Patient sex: F
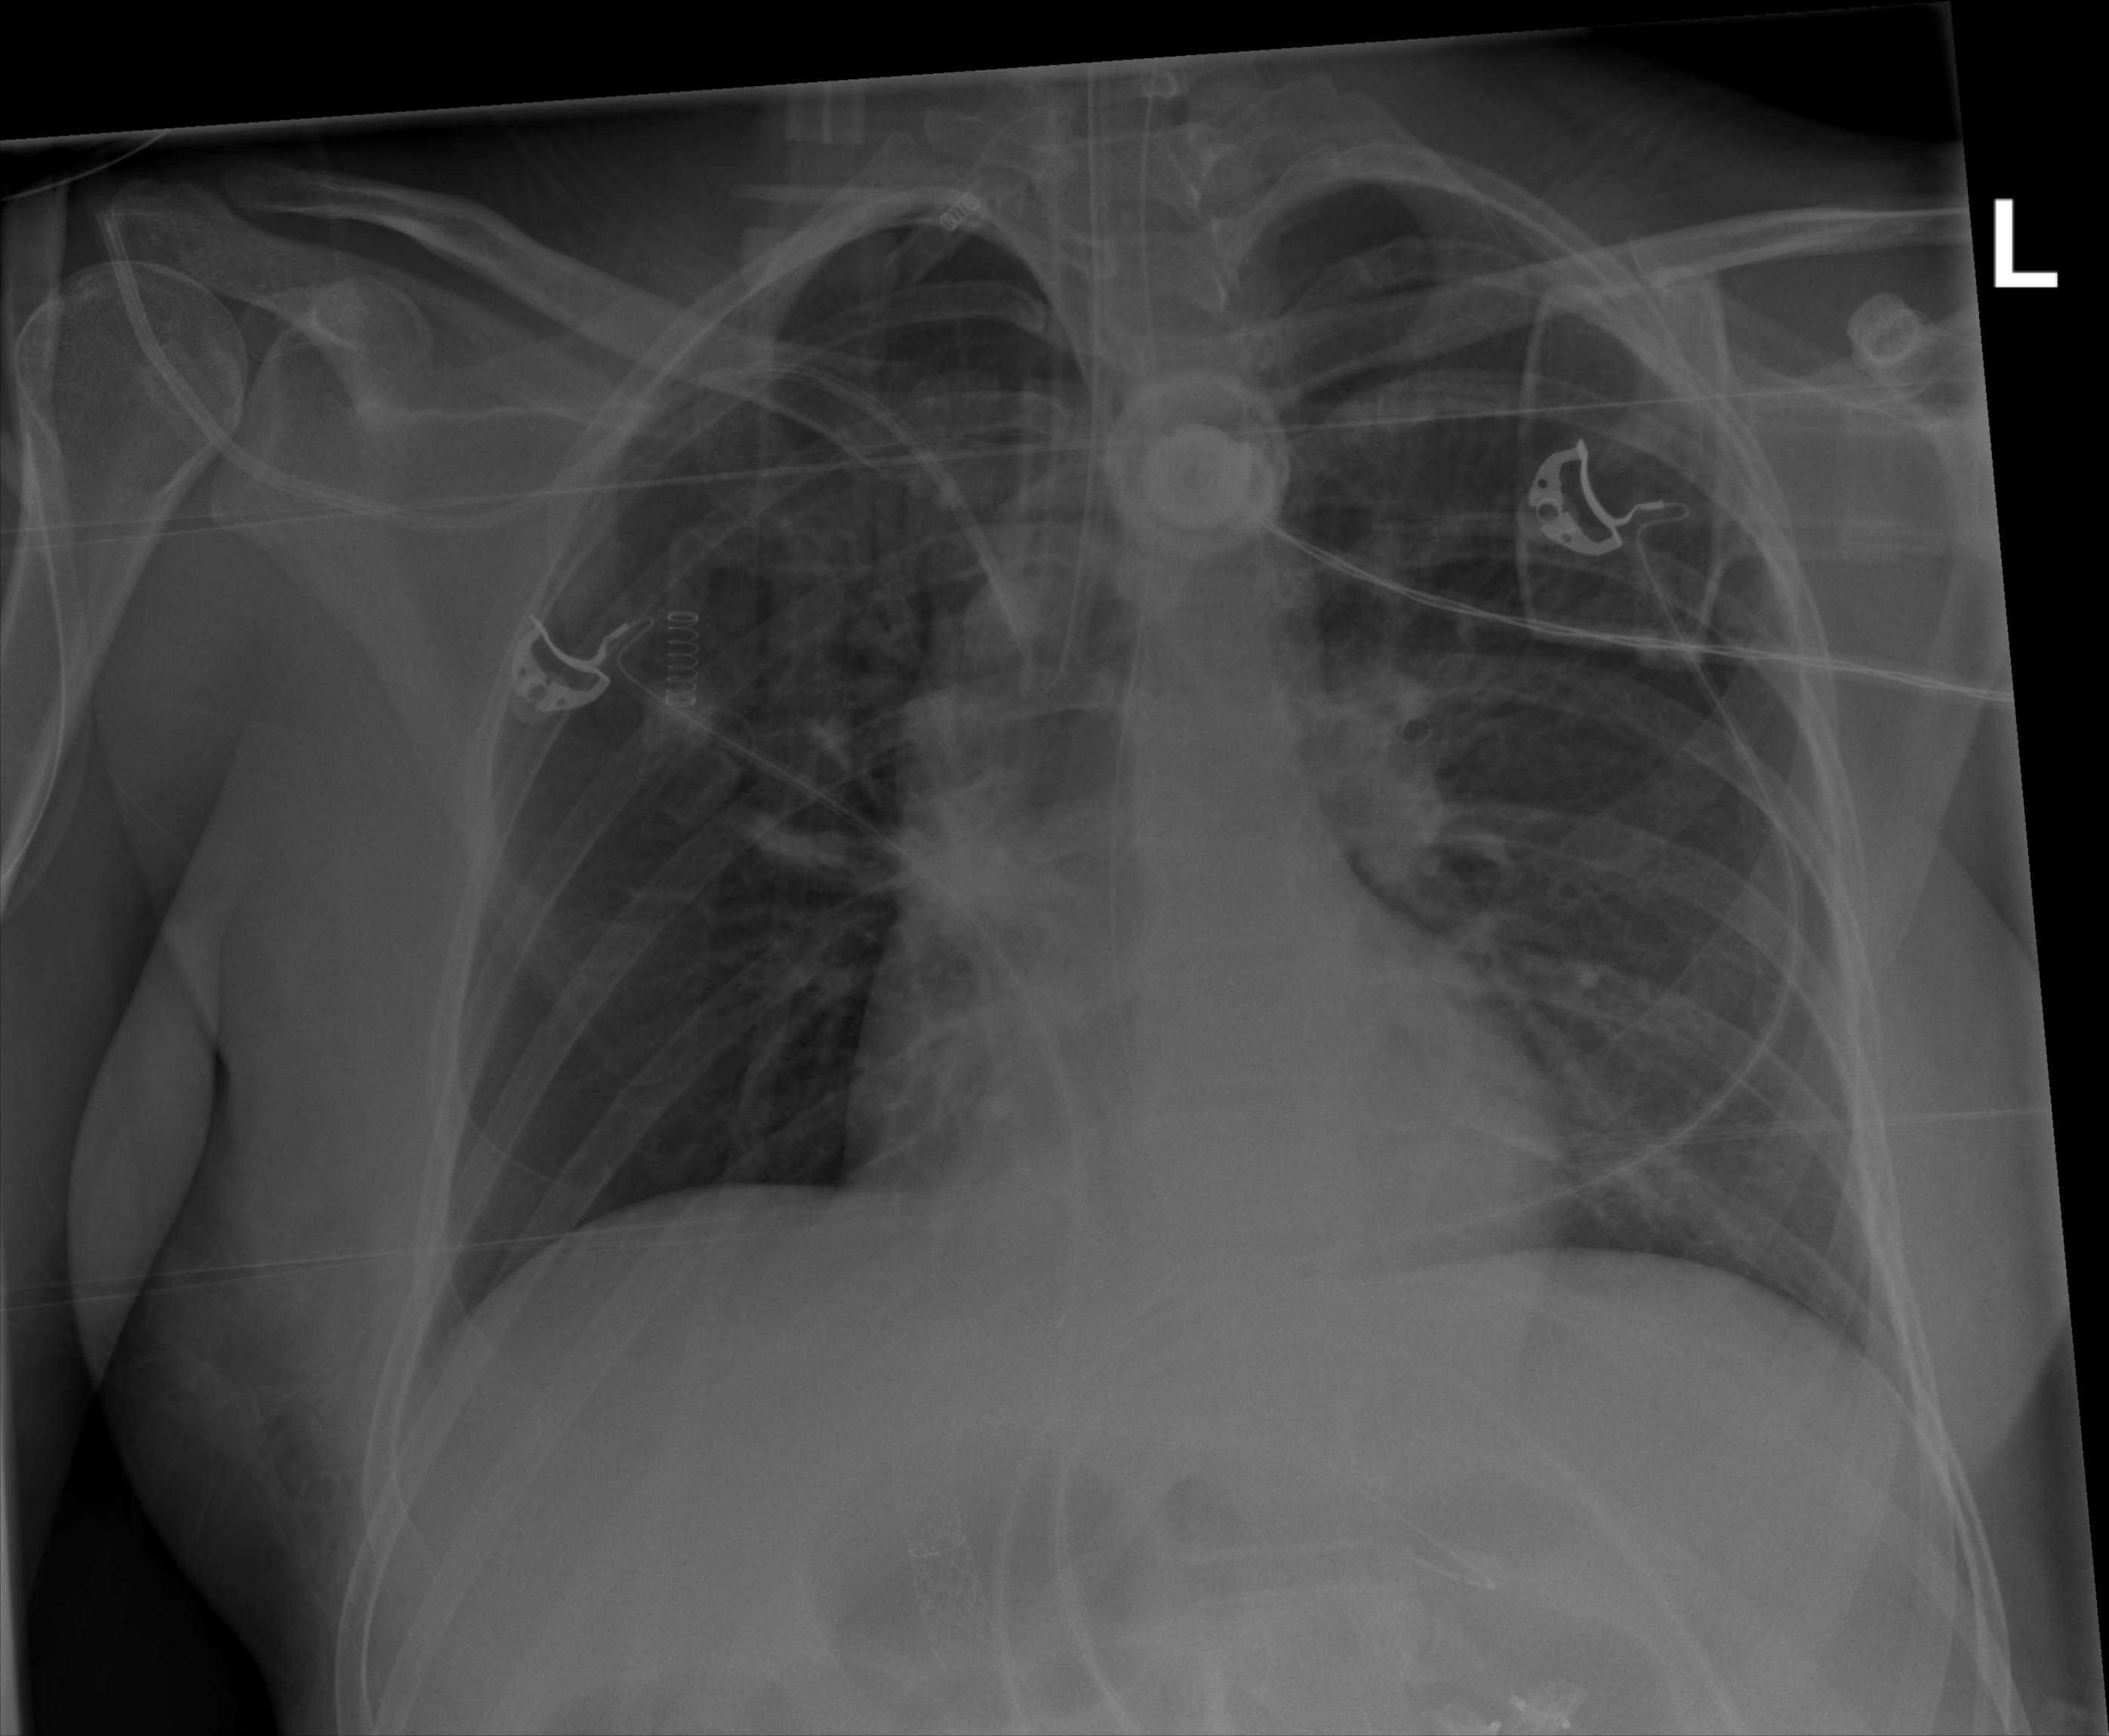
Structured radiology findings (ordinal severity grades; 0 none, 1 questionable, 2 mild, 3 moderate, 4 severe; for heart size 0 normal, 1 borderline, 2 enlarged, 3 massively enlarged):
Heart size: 0
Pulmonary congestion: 0
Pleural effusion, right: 0
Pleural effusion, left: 0
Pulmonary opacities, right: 0
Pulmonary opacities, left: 0
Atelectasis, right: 2
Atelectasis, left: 2